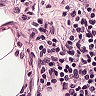
Metastatic tissue present: no